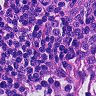
Metastatic tissue present: no